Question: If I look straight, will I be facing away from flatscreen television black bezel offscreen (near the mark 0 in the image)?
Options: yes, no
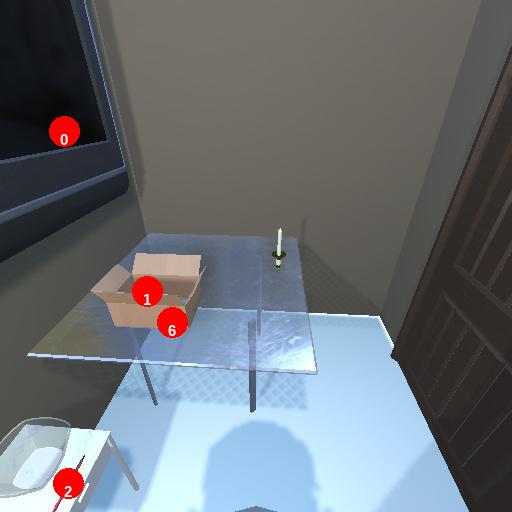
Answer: yes